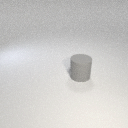
large gray rubber cylinder